Question: '''
public class Gridlayout extends JFrame {
public Gridlayout()
{
setTitle("xxx");
setSize(540,635);
this.setResizable(false);
this.setLocation(500,50);
initComponents();
setDefaultCloseOperation(3);
}
JLabel etykieta = new JLabel("Poziom trudnosci: ");
JPanel top = new JPanel(new GridLayout(2, 2));
JPanel mid = new JPanel(new GridLayout(0, 1));
JPanel bot = new JPanel(new GridLayout(1, 0));
JButton start= new JButton("Start");
JButton zakoncz = new JButton("Zakoncz");
JRadioButton latwy = new JRadioButton("Latwy");
JRadioButton sredni = new JRadioButton("Sredni");
JRadioButton trudny = new JRadioButton("Trudny");
ButtonGroup poziomTrudnosci= new ButtonGroup();
public void initComponents() {
this.getContentPane().add(top, BorderLayout.NORTH);
this.getContentPane().add(mid, BorderLayout.CENTER);
this.getContentPane().add(bot, BorderLayout.SOUTH);
start.setPreferredSize(new Dimension(1, 40));
zakoncz.setPreferredSize(new Dimension(1, 40));
mid.add(etykieta);
mid.add(latwy);
mid.add(sredni);
mid.add(trudny);
bot.add(start);
poziomTrudnosci.add(latwy);
poziomTrudnosci.add(sredni);
poziomTrudnosci.add(trudny);
}
public static void main(String[] args) {
new Gridlayout().setVisible(true);
}
}
'''
How can I move this button from the left to the center of the window? They should stay close. I was trying everything but they still are on the left side.

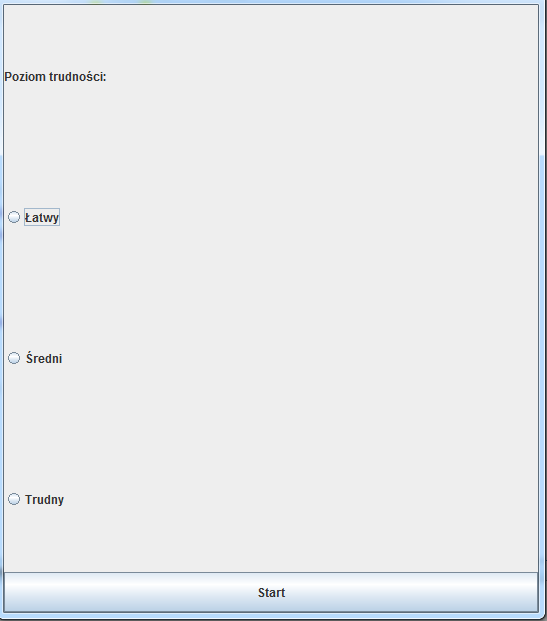
Answer: If I understand your question correctly, you want to horizontally center the 'JRadioButtons' in the 'JFrame', yes? Try the <URL>' function:
'''
latwy.setHorizontalAlignment(JRadioButton.CENTER);
sredni.setHorizontalAlignment(JRadioButton.CENTER);
trudny.setHorizontalAlignment(JRadioButton.CENTER);
'''